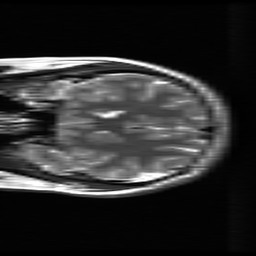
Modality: T2w
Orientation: coronal
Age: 22
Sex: female
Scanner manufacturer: ge
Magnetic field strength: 3 T
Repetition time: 5.192 s
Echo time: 0.1003 s